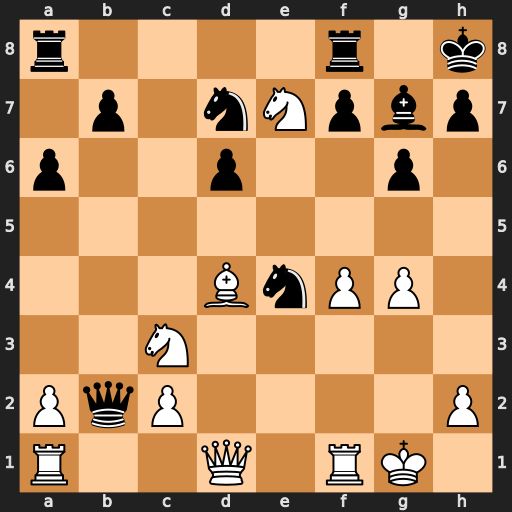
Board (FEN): r4r1k/1p1nNpbp/p2p2p1/8/3BnPP1/2N5/PqP4P/R2Q1RK1
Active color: w
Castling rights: -
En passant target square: -
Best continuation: Bxg7+ Kxg7 Nxe4